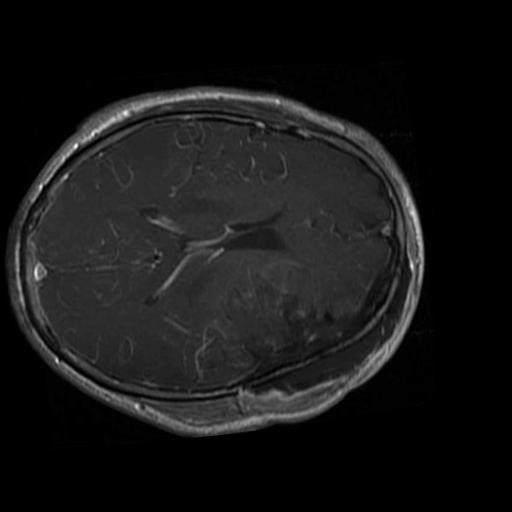
Label: brain_glioma